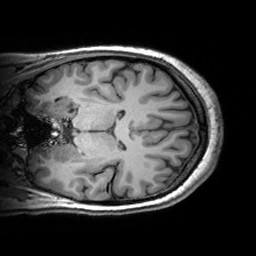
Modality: T1w
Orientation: coronal
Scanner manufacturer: siemens
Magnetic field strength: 3 T
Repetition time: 2.53 s
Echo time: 0.00299 s